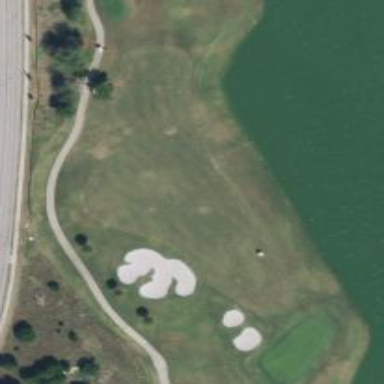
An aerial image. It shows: View of golf hole.